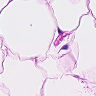
Metastatic tissue present: no